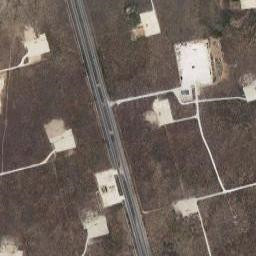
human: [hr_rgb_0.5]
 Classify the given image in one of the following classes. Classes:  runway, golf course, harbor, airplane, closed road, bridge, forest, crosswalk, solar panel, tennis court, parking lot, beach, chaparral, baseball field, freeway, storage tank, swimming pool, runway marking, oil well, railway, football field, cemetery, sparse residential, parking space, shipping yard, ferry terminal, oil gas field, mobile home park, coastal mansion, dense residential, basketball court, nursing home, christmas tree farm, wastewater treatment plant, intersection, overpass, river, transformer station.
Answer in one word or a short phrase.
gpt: oil gas field